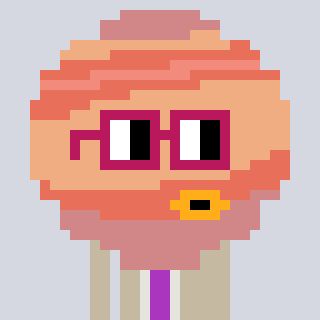
a pixel art character with square dark red glasses, a jupiter-shaped head and a bege-colored body on a cool background